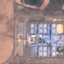
Label: Industrial